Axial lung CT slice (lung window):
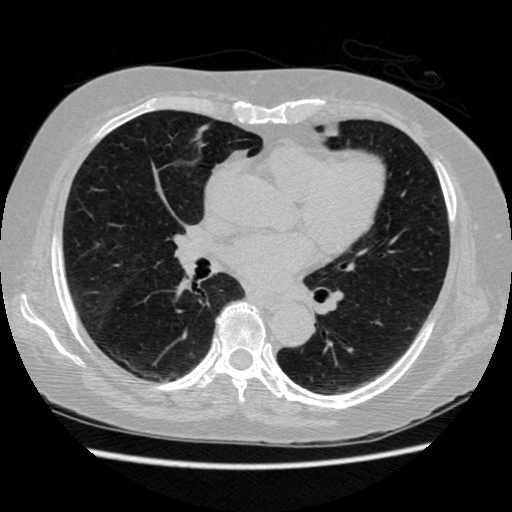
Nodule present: no